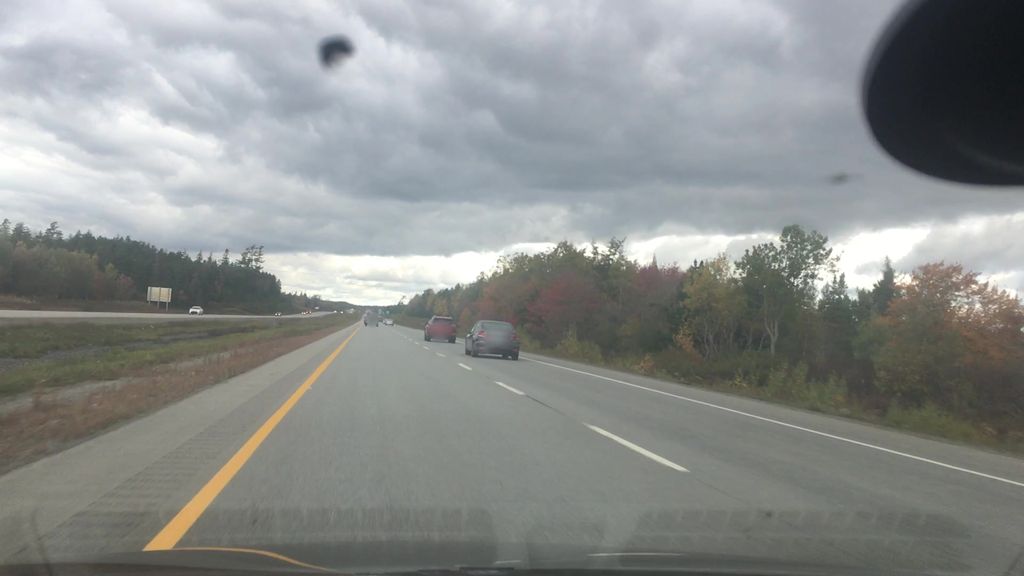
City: halifax